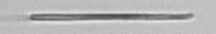
Label: fiber